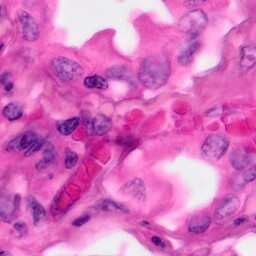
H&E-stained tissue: Pancreatic